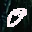
Label: 0